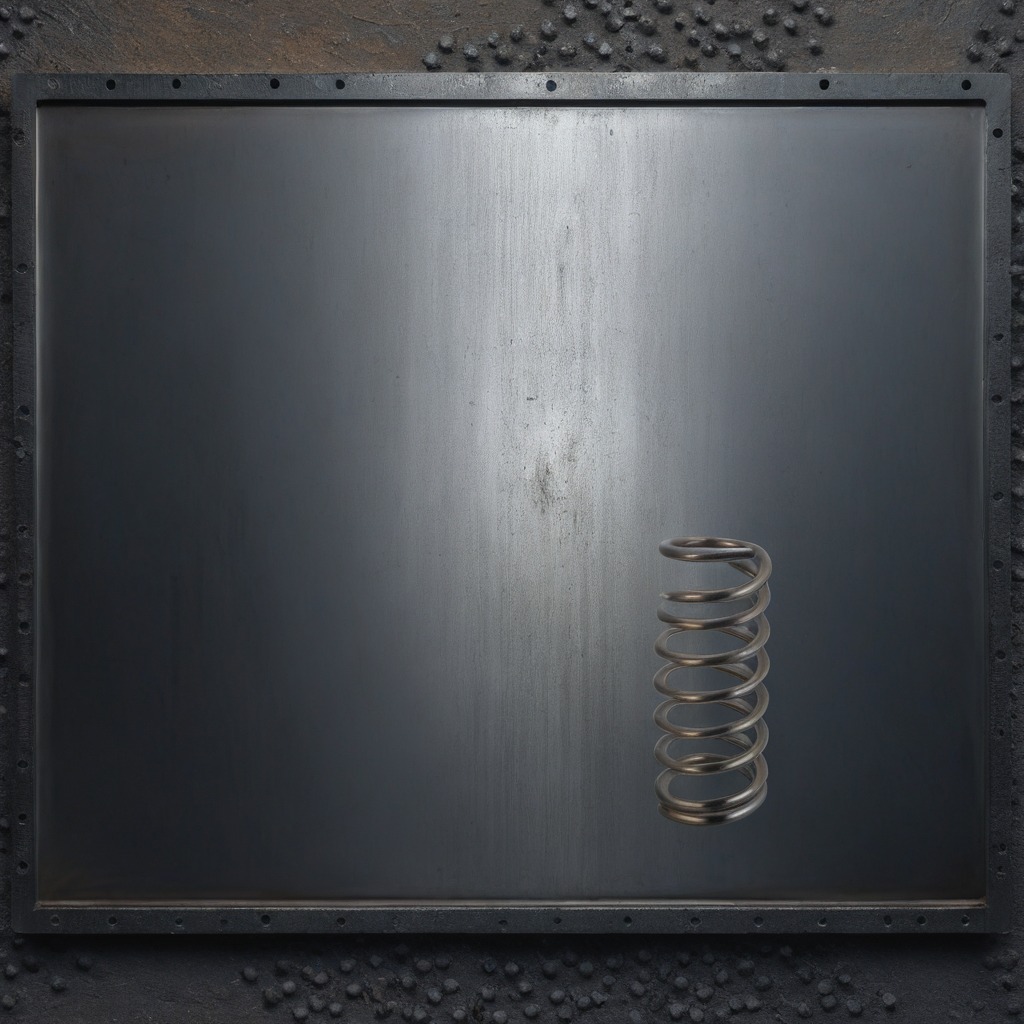
A coiled metal spring is lying on the cold steel table in a mining workshop.